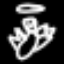
Label: angel